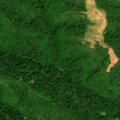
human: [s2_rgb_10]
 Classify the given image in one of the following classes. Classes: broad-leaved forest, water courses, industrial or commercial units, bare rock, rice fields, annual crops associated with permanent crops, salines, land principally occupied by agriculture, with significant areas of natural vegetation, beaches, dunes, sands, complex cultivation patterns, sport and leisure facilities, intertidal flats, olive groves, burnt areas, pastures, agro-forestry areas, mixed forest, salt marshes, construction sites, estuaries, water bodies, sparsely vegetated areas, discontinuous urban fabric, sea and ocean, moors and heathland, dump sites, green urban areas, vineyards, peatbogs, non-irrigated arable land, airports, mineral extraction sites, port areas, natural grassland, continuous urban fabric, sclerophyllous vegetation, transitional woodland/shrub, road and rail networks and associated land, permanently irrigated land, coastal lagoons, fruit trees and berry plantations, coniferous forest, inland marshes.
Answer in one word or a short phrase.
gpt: complex cultivation patterns, broad-leaved forest